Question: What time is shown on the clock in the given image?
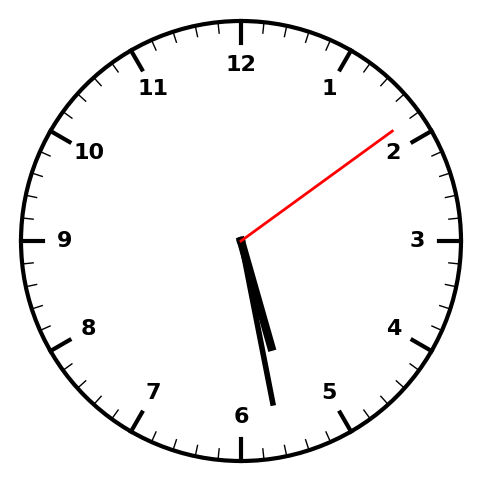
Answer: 05:28:09